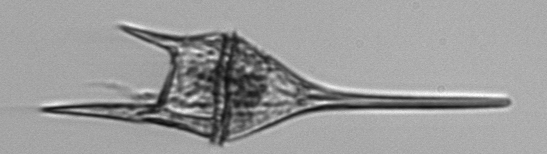
Label: Tripos_lineatus